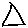
Label: triangle